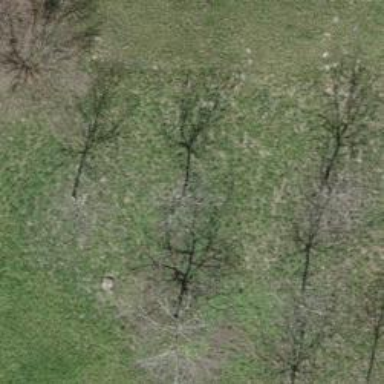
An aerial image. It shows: Beautiful tree in nature.